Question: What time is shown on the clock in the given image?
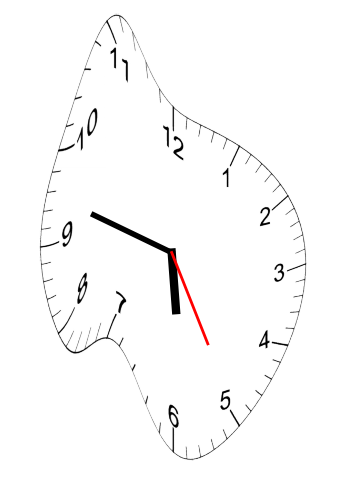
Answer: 05:47:25